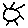
Label: sun